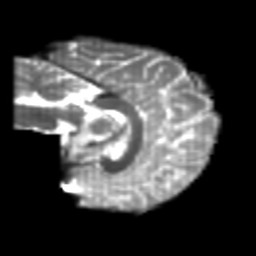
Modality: T2w
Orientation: sagittal
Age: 22
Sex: female
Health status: healthy
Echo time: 0.074 s